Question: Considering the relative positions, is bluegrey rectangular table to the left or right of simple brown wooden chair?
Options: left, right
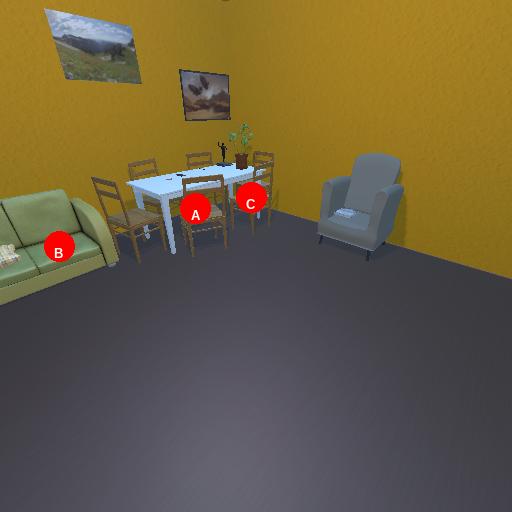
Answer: left